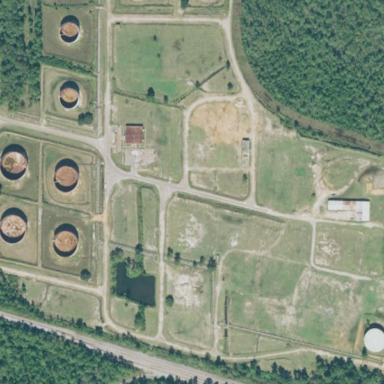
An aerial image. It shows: Industrial area used for oil storage.